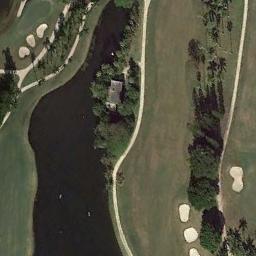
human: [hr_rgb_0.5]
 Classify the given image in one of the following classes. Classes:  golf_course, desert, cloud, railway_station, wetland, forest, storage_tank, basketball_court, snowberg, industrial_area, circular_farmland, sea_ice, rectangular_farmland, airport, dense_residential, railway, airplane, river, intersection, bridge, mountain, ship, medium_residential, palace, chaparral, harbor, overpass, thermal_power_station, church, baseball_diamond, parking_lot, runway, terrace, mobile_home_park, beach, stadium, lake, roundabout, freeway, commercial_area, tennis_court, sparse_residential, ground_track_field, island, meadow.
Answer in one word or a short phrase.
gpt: golf_course